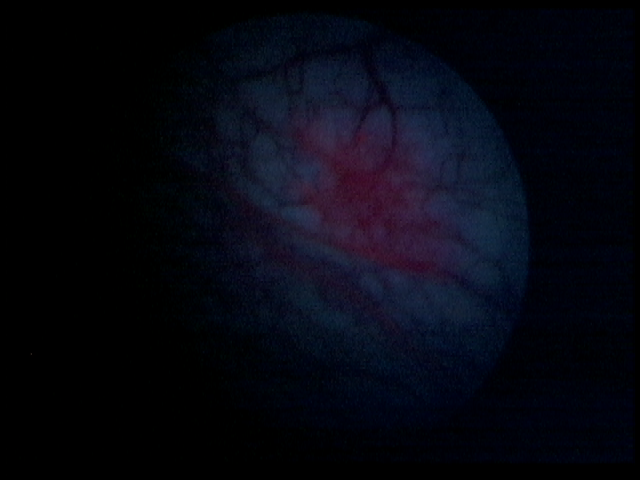
Modality: BLC
Class: Malignant
Subclass: LowGradePapillary
Lesion: Multifocal
Multifocal: 2 to 7
Stage: Ta
Morphology: Papillary
Bladder cancer association: Yes